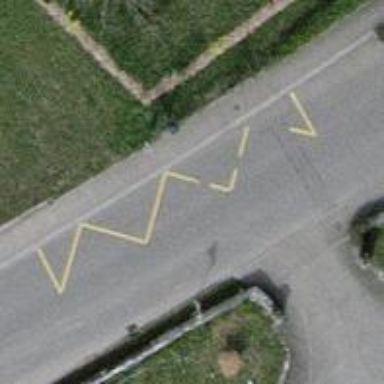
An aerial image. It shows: Bus stop along the road.